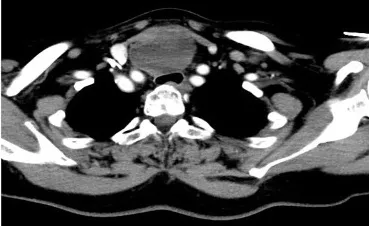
Preoperative CT scan of the patient. (C, D) Contrast-enhanced CT of the neck (horizontal plane).
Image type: radiology (ct)